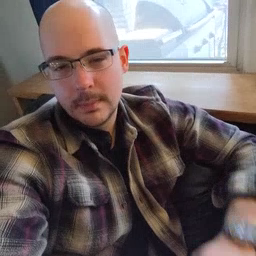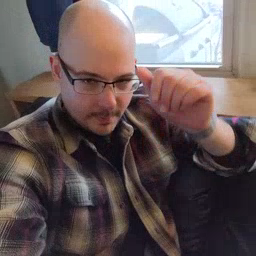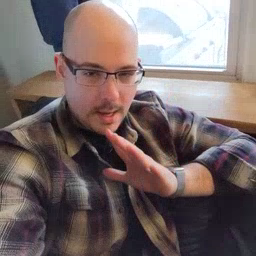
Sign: man